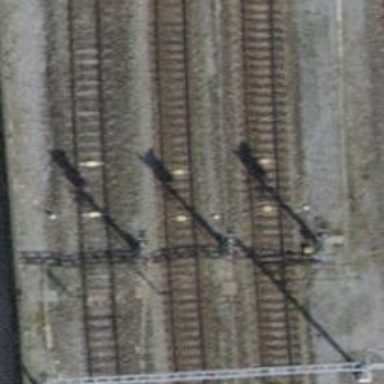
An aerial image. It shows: Railway signal.